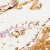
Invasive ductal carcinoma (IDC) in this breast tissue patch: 0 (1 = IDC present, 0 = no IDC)